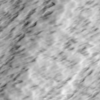
Label: not_dusty